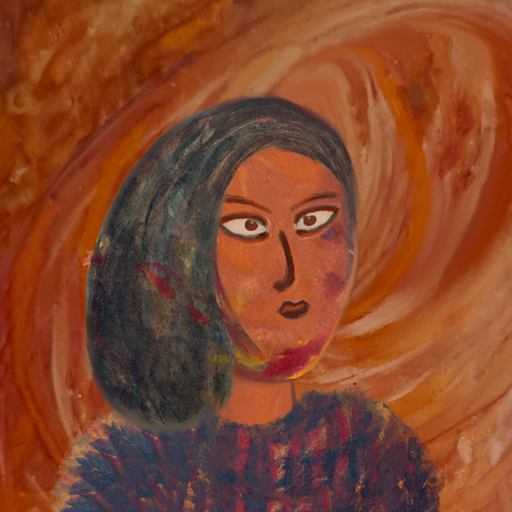
Background: Pious_Lady, Head And Neck Side: Mother_And_Son_Son, Face Side: Roy_Bahadur, Bust: In_The_Sun, Hair Side: Gypsy_Mother, Head Accessory: Blank, Second Necklace: Blank, Necklace: Blank, Baby: Blank